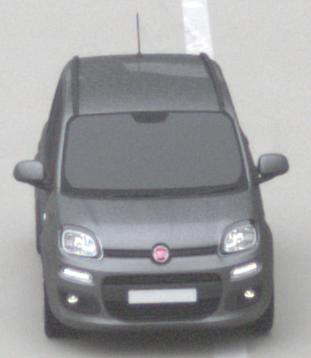
Make: Fiat
Model: Panda 1.2 8V
Detailed model: Panda (312)
Model produced from: 2013/02
Model produced until: 2013/12
Doors: 5
Color: gray
Road condition: dry road
Daytime: midday
Contrast: low contrast